RGB frame:
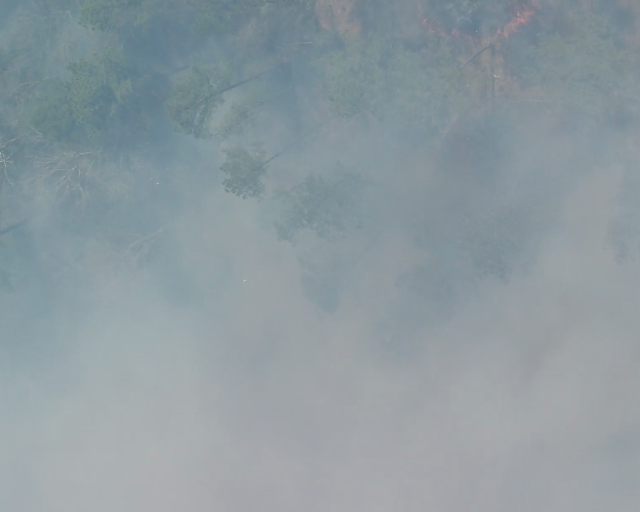
Thermal frame:
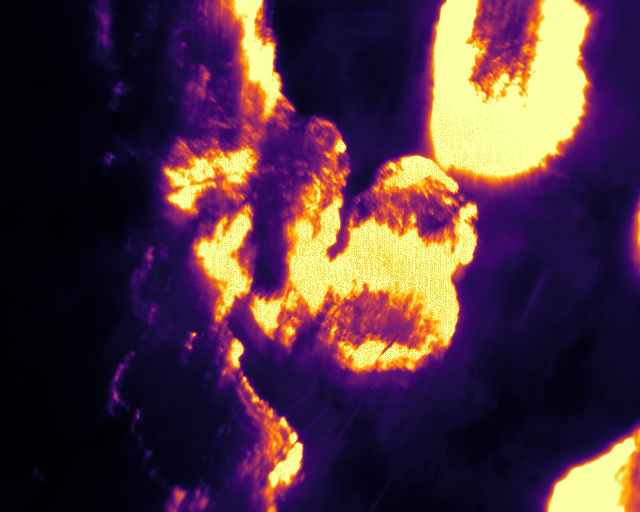
Captured: 2026-02-26 02:29:44
Pixels at or above 80 °C: 92395 (fraction of frame: 0.282)